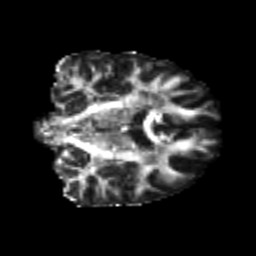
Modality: FA
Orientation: coronal
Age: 22
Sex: male
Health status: healthy
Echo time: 0.074 s